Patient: sex M, age 94
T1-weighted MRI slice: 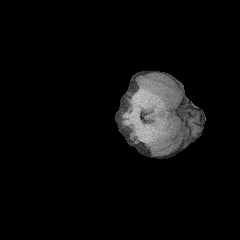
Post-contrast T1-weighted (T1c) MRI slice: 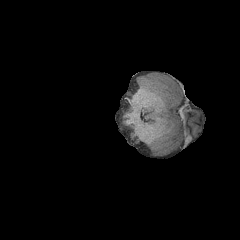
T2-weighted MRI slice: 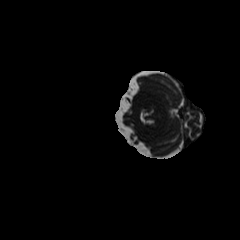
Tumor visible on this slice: no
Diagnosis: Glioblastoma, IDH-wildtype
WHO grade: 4